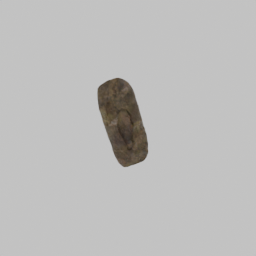
Label: nature